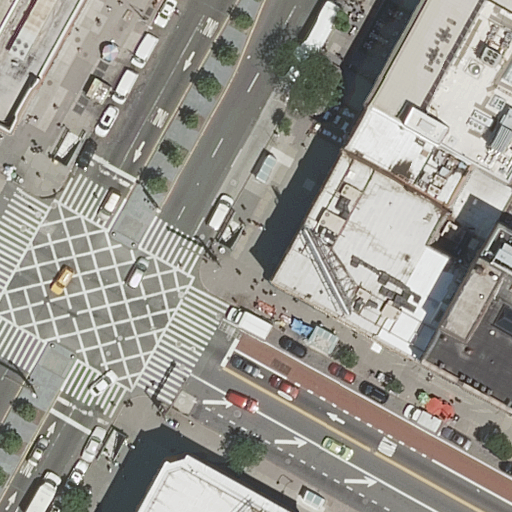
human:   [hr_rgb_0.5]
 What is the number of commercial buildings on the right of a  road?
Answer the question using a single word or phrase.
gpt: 0

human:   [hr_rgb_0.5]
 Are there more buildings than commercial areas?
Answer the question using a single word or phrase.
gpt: yes

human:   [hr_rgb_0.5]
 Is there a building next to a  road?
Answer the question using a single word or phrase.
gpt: yes

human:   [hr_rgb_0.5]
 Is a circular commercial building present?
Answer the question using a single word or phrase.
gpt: no

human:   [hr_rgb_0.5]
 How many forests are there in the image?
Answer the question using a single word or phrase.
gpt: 0

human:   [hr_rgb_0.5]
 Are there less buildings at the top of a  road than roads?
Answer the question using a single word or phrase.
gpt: yes

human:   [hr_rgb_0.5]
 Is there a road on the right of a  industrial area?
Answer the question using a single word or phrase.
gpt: no

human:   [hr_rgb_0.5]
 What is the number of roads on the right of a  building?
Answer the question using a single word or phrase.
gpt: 3

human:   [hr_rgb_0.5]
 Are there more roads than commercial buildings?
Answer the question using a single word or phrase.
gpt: yes

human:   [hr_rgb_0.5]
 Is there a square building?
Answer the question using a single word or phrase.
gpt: no

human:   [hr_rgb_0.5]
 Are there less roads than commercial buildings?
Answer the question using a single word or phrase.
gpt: no

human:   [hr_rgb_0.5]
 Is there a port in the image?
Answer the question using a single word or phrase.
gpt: no

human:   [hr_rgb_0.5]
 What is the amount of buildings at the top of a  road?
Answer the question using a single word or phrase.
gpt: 5

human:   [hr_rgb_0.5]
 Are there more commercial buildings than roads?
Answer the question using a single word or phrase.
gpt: no

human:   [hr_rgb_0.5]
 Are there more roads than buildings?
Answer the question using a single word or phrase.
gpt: yes

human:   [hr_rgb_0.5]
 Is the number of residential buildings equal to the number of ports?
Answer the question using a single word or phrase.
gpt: no

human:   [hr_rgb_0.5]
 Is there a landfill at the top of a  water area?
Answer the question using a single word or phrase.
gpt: no

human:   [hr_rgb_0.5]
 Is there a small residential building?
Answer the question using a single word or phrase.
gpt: yes

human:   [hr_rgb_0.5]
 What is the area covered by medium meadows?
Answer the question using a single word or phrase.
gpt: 0m2

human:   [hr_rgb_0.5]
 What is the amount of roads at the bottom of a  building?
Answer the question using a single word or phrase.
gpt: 8

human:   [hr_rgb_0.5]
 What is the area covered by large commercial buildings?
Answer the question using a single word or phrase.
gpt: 0m2

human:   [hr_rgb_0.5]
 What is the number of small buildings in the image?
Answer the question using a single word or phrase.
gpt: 1

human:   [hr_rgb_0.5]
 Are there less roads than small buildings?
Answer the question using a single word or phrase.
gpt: no

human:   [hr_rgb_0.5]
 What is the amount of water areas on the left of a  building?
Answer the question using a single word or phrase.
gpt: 0

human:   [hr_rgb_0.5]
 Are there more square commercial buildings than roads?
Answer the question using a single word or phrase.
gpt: no

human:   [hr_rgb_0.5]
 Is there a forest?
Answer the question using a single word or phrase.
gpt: no

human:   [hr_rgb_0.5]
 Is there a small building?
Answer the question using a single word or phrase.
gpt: yes

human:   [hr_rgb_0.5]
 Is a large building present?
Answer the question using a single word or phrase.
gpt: yes

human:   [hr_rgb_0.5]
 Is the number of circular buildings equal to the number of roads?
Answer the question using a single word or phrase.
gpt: no

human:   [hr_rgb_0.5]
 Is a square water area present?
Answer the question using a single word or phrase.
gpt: no

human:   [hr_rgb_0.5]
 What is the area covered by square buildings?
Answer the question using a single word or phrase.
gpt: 0m2

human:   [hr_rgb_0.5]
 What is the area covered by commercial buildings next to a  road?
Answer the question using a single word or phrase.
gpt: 0m2

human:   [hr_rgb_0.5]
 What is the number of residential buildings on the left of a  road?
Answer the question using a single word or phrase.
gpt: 3

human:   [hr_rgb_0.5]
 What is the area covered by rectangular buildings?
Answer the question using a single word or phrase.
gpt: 2536m2

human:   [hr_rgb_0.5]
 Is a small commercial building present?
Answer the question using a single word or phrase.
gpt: no

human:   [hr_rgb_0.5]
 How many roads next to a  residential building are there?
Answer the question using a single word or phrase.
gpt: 8